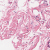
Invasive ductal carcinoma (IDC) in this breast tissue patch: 0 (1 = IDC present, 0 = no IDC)